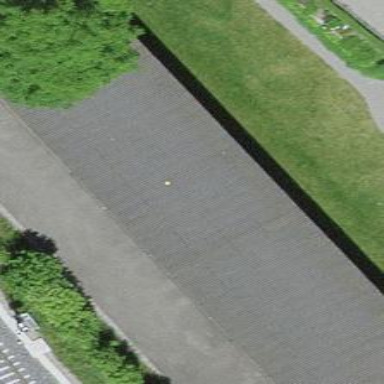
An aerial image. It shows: Garage.